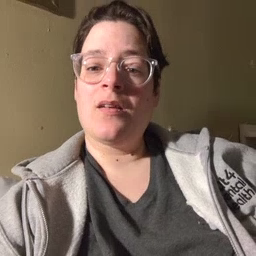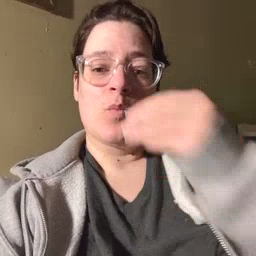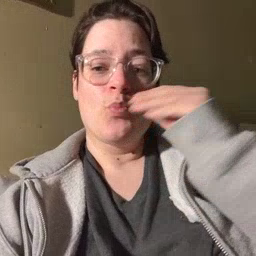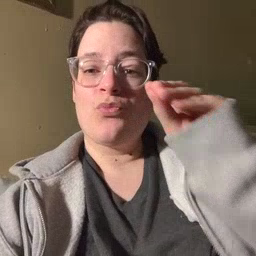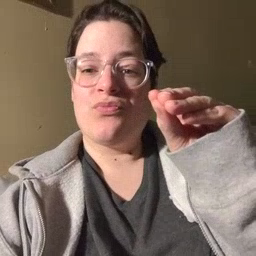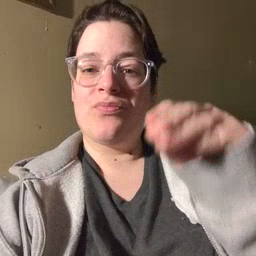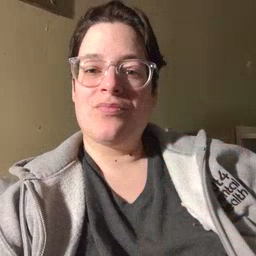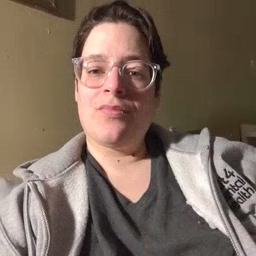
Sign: kiss